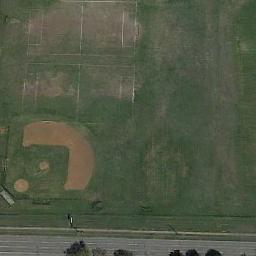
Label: baseball_diamond